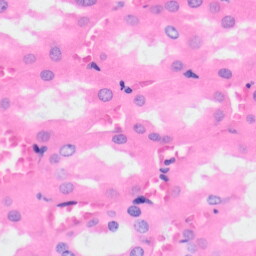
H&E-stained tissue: Kidney